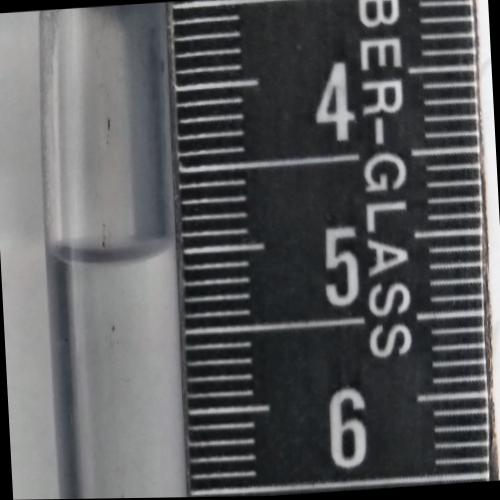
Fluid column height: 5.0 cm